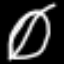
Label: leaf